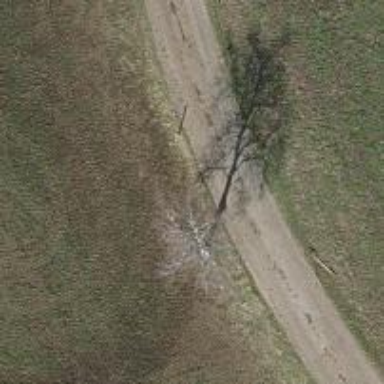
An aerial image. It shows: Broadleaved tree with lush leaves.